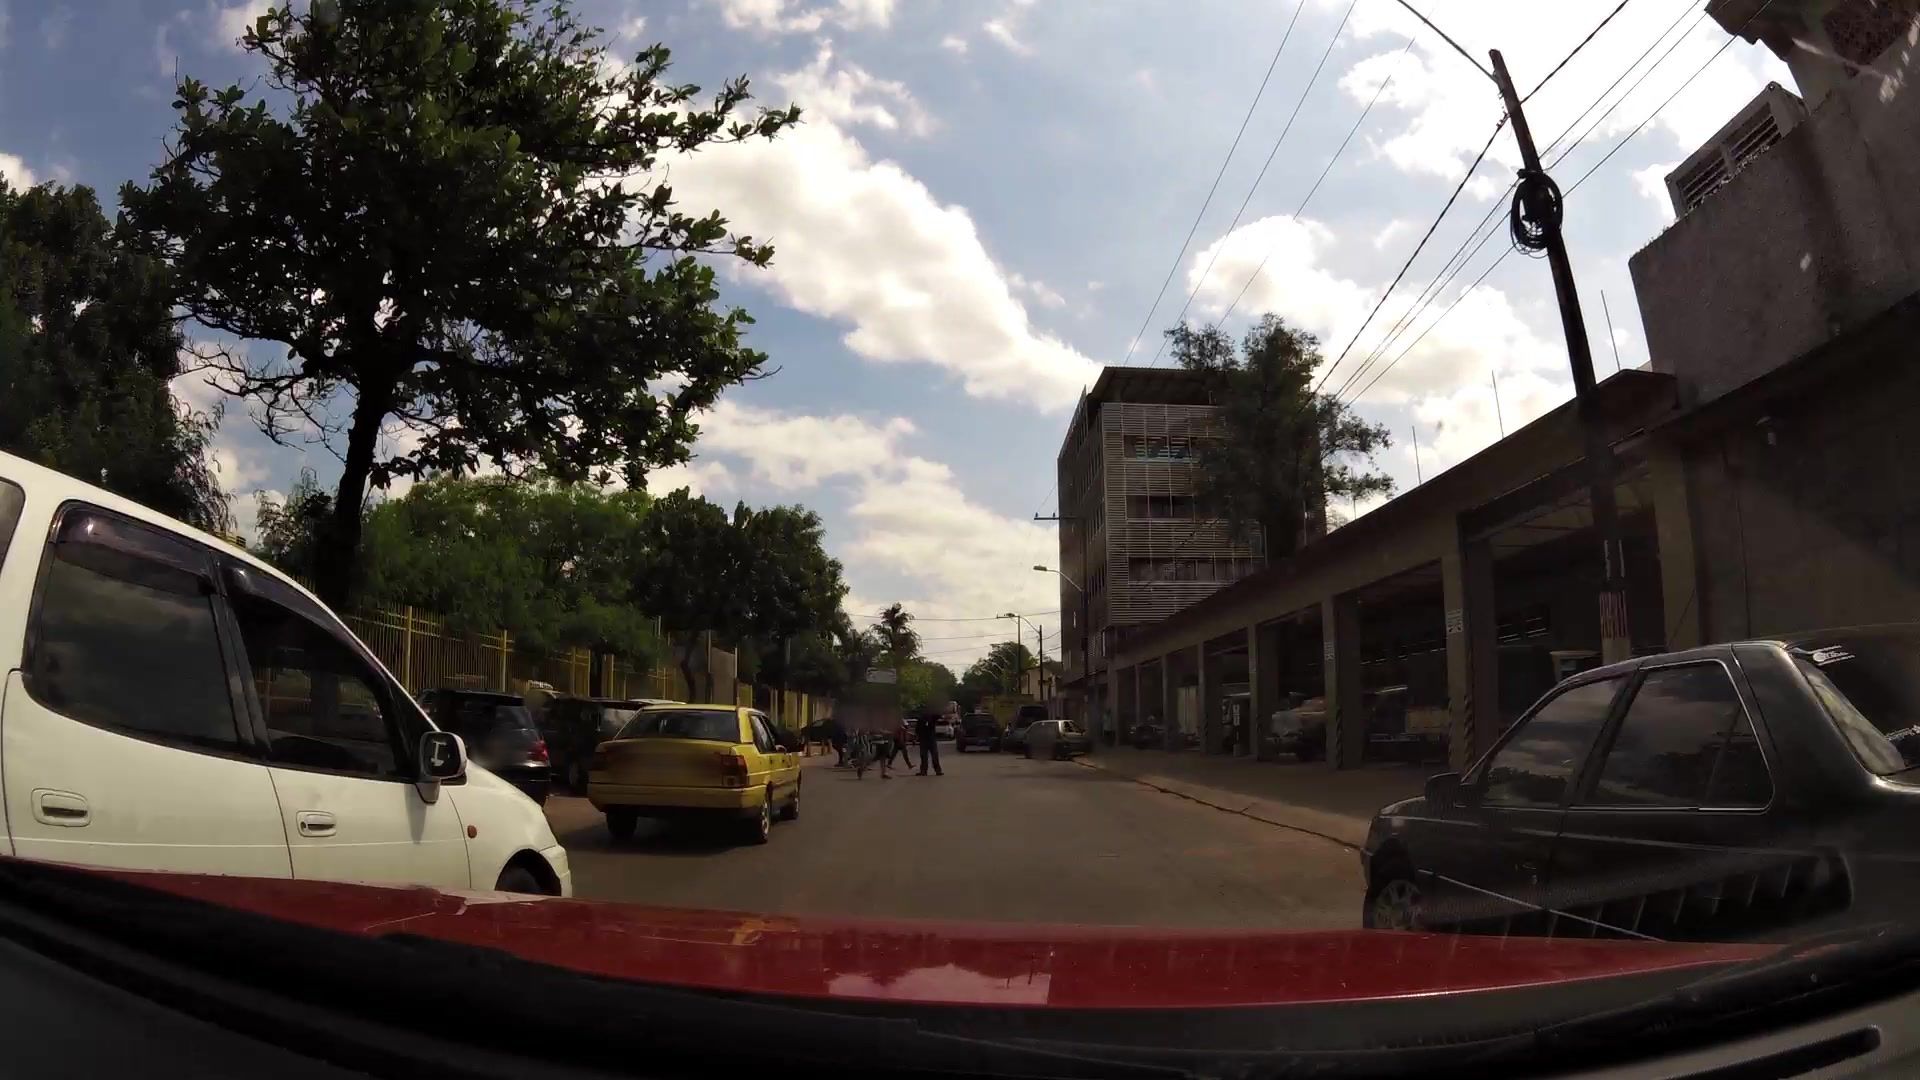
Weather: cloudy
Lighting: day
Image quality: good
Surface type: driving surface
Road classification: tertiary
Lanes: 2.0
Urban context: urban centre
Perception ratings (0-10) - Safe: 3.02, Lively: 7.34, Beautiful: 1.73, Boring: 3.49, Depressing: 7.11, Wealthy: 4.08